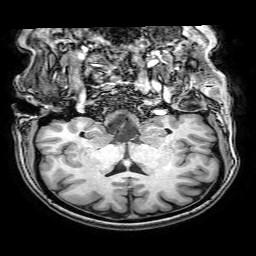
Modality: T1w
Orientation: sagittal
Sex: female
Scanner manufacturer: philips
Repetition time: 0.008122 s
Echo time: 0.00372 s